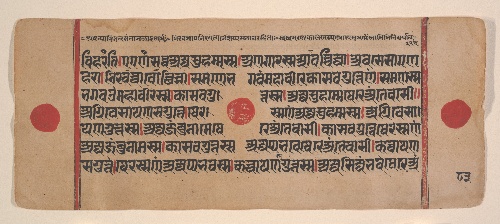
Date: 15th century
Object type: Folio
Classification: Paintings
Medium: Ink, opaque watercolor, and gold on paper
Culture: India (Gujarat)
Dimensions: 4 3/8 x 10 5/8 in. (11.1 x 27 cm)
Department: Asian Art
Credit line: Rogers Fund, 1955
Accession year: 1955
Repository: Metropolitan Museum of Art, New York, NY